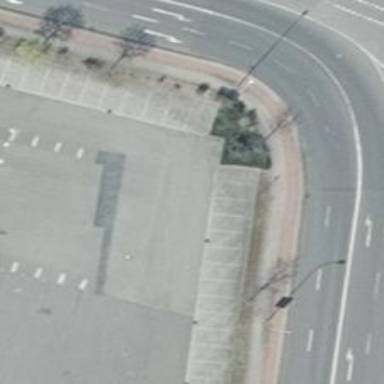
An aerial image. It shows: Paved driveway designated as service road.